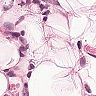
Metastatic tissue present: yes